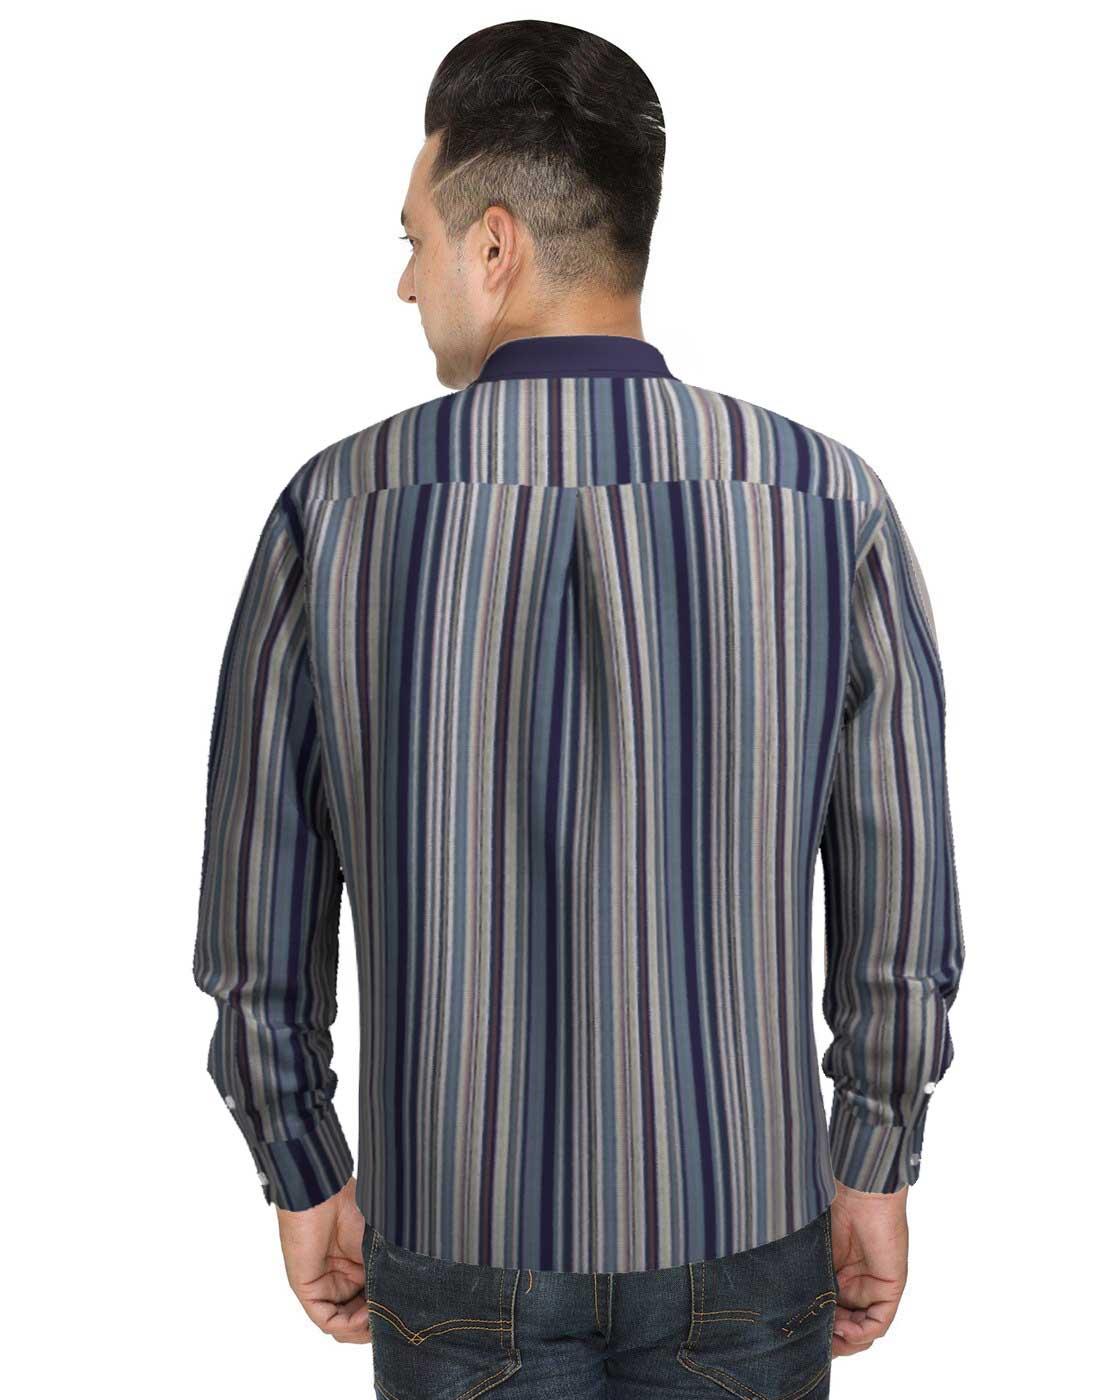
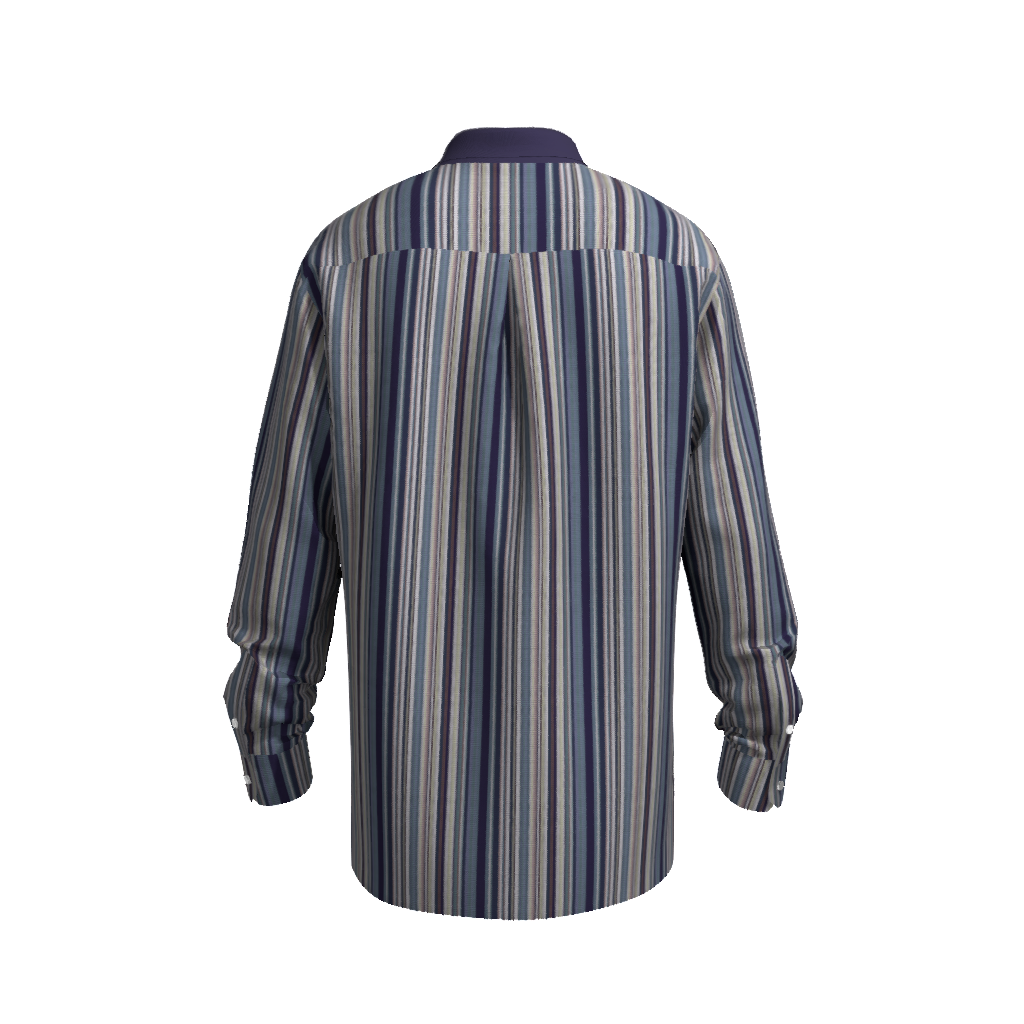
Clothing description: blue multi stripe button up tee